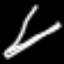
Label: line